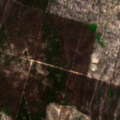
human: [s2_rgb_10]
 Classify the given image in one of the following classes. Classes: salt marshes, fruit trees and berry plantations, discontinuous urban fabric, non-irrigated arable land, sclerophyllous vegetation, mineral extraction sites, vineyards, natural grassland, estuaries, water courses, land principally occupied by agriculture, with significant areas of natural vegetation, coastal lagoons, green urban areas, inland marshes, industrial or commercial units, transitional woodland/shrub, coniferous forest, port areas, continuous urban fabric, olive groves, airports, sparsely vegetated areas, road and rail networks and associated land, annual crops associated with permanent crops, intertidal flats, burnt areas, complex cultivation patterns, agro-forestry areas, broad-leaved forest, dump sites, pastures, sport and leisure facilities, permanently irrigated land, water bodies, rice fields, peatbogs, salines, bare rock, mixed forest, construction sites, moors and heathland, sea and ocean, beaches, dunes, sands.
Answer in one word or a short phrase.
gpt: coniferous forest, transitional woodland/shrub, burnt areas